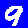
Digit: 9